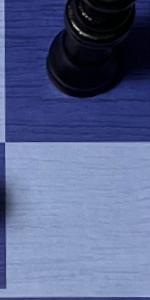
Label: Empty